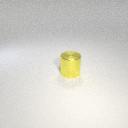
large yellow metal cylinder